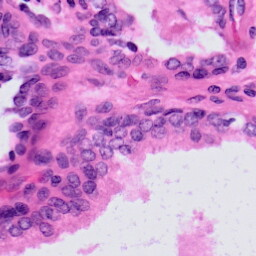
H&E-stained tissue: Prostate